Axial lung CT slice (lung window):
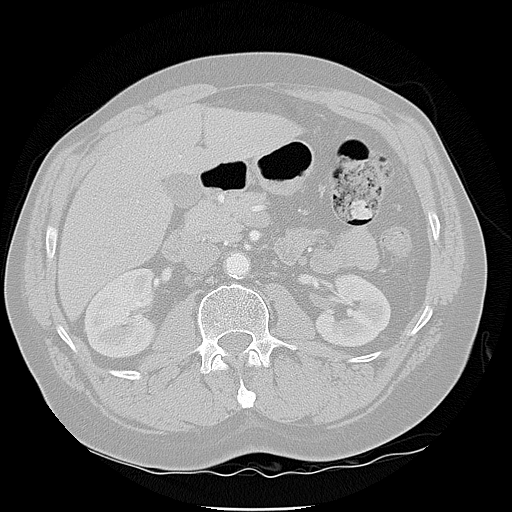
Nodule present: no